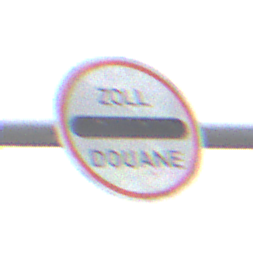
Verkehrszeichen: Zollstelle
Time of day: Midday
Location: Outdoor (Suburban)
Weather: Overcast
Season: NotSpecified
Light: Natural